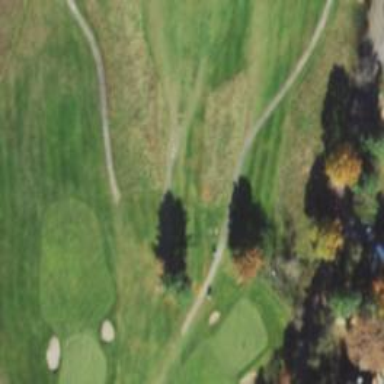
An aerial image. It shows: Service road designated as golf cart path.